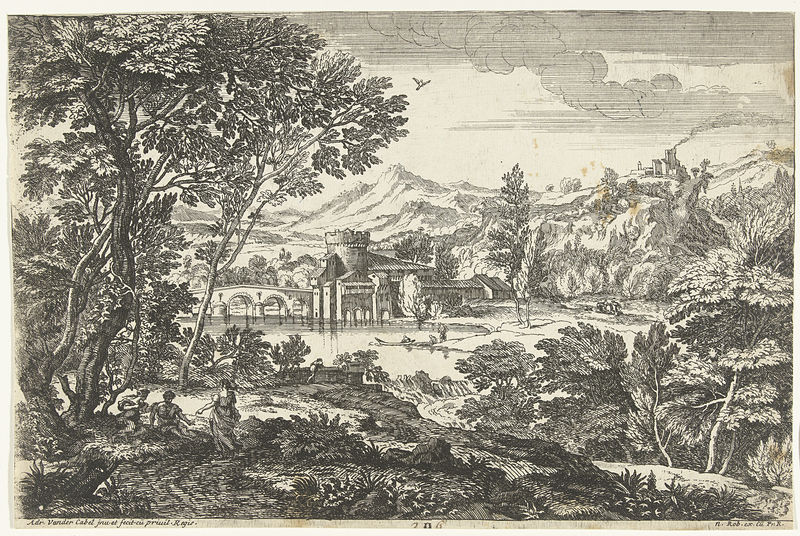
Titel: Landschap met drie personen onder een boom
Künstler: Adriaen van der Kabel
Standort: Amsterdam
Institution: Rijksmuseum
Schlagwörter: baum, himmel, mann, vogel, wasser, weiß, wolken, bäume, fluss, landschaft, menschen, see, stadt, ufer, frau, schwarz, weg, pappel, brücke, rauch, paar, wald, boot, turm, berge, gebirge, rundbogen, staffage, burg, druck, stich, staffagefiguren, zeichnug, menshen